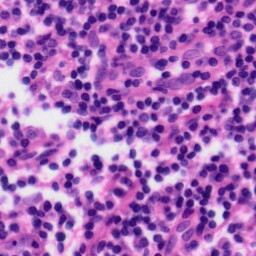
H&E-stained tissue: Tonsil